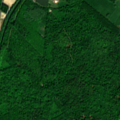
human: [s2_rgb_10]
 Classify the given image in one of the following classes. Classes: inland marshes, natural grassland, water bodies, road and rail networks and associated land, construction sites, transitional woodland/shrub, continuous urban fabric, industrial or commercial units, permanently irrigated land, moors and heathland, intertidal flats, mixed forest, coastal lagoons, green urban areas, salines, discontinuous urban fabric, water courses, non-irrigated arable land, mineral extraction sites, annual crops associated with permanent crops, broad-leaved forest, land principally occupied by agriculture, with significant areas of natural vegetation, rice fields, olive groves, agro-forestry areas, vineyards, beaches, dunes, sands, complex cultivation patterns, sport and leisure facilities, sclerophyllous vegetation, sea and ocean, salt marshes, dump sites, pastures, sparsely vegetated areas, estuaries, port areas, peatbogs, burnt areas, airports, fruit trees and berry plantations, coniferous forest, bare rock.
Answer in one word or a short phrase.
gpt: discontinuous urban fabric, pastures, broad-leaved forest